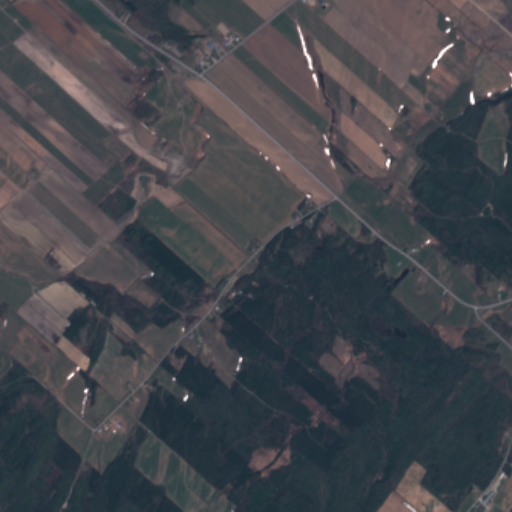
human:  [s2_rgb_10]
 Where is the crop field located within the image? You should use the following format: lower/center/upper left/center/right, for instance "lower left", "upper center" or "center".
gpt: The crop field is located in the upper left of the image.
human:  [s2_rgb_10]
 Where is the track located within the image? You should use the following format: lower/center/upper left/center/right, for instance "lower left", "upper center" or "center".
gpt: There is no track in the image.